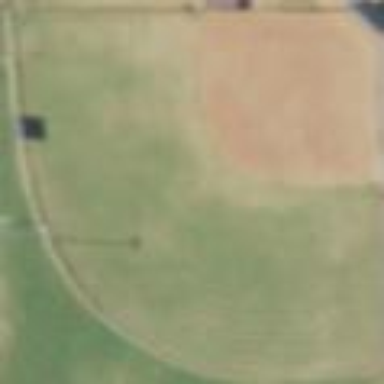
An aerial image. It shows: Softball pitch for baseball enthusiasts.